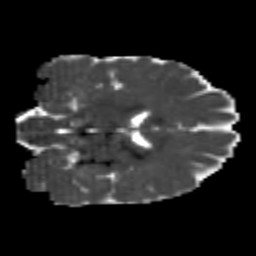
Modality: MD
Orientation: coronal
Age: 26
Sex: female
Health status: healthy
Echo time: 0.074 s